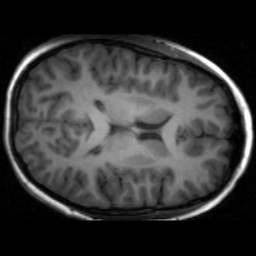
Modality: T1w
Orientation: axial
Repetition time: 0.008948 s
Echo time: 0.001784 s